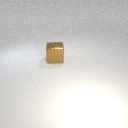
large brown metal cube